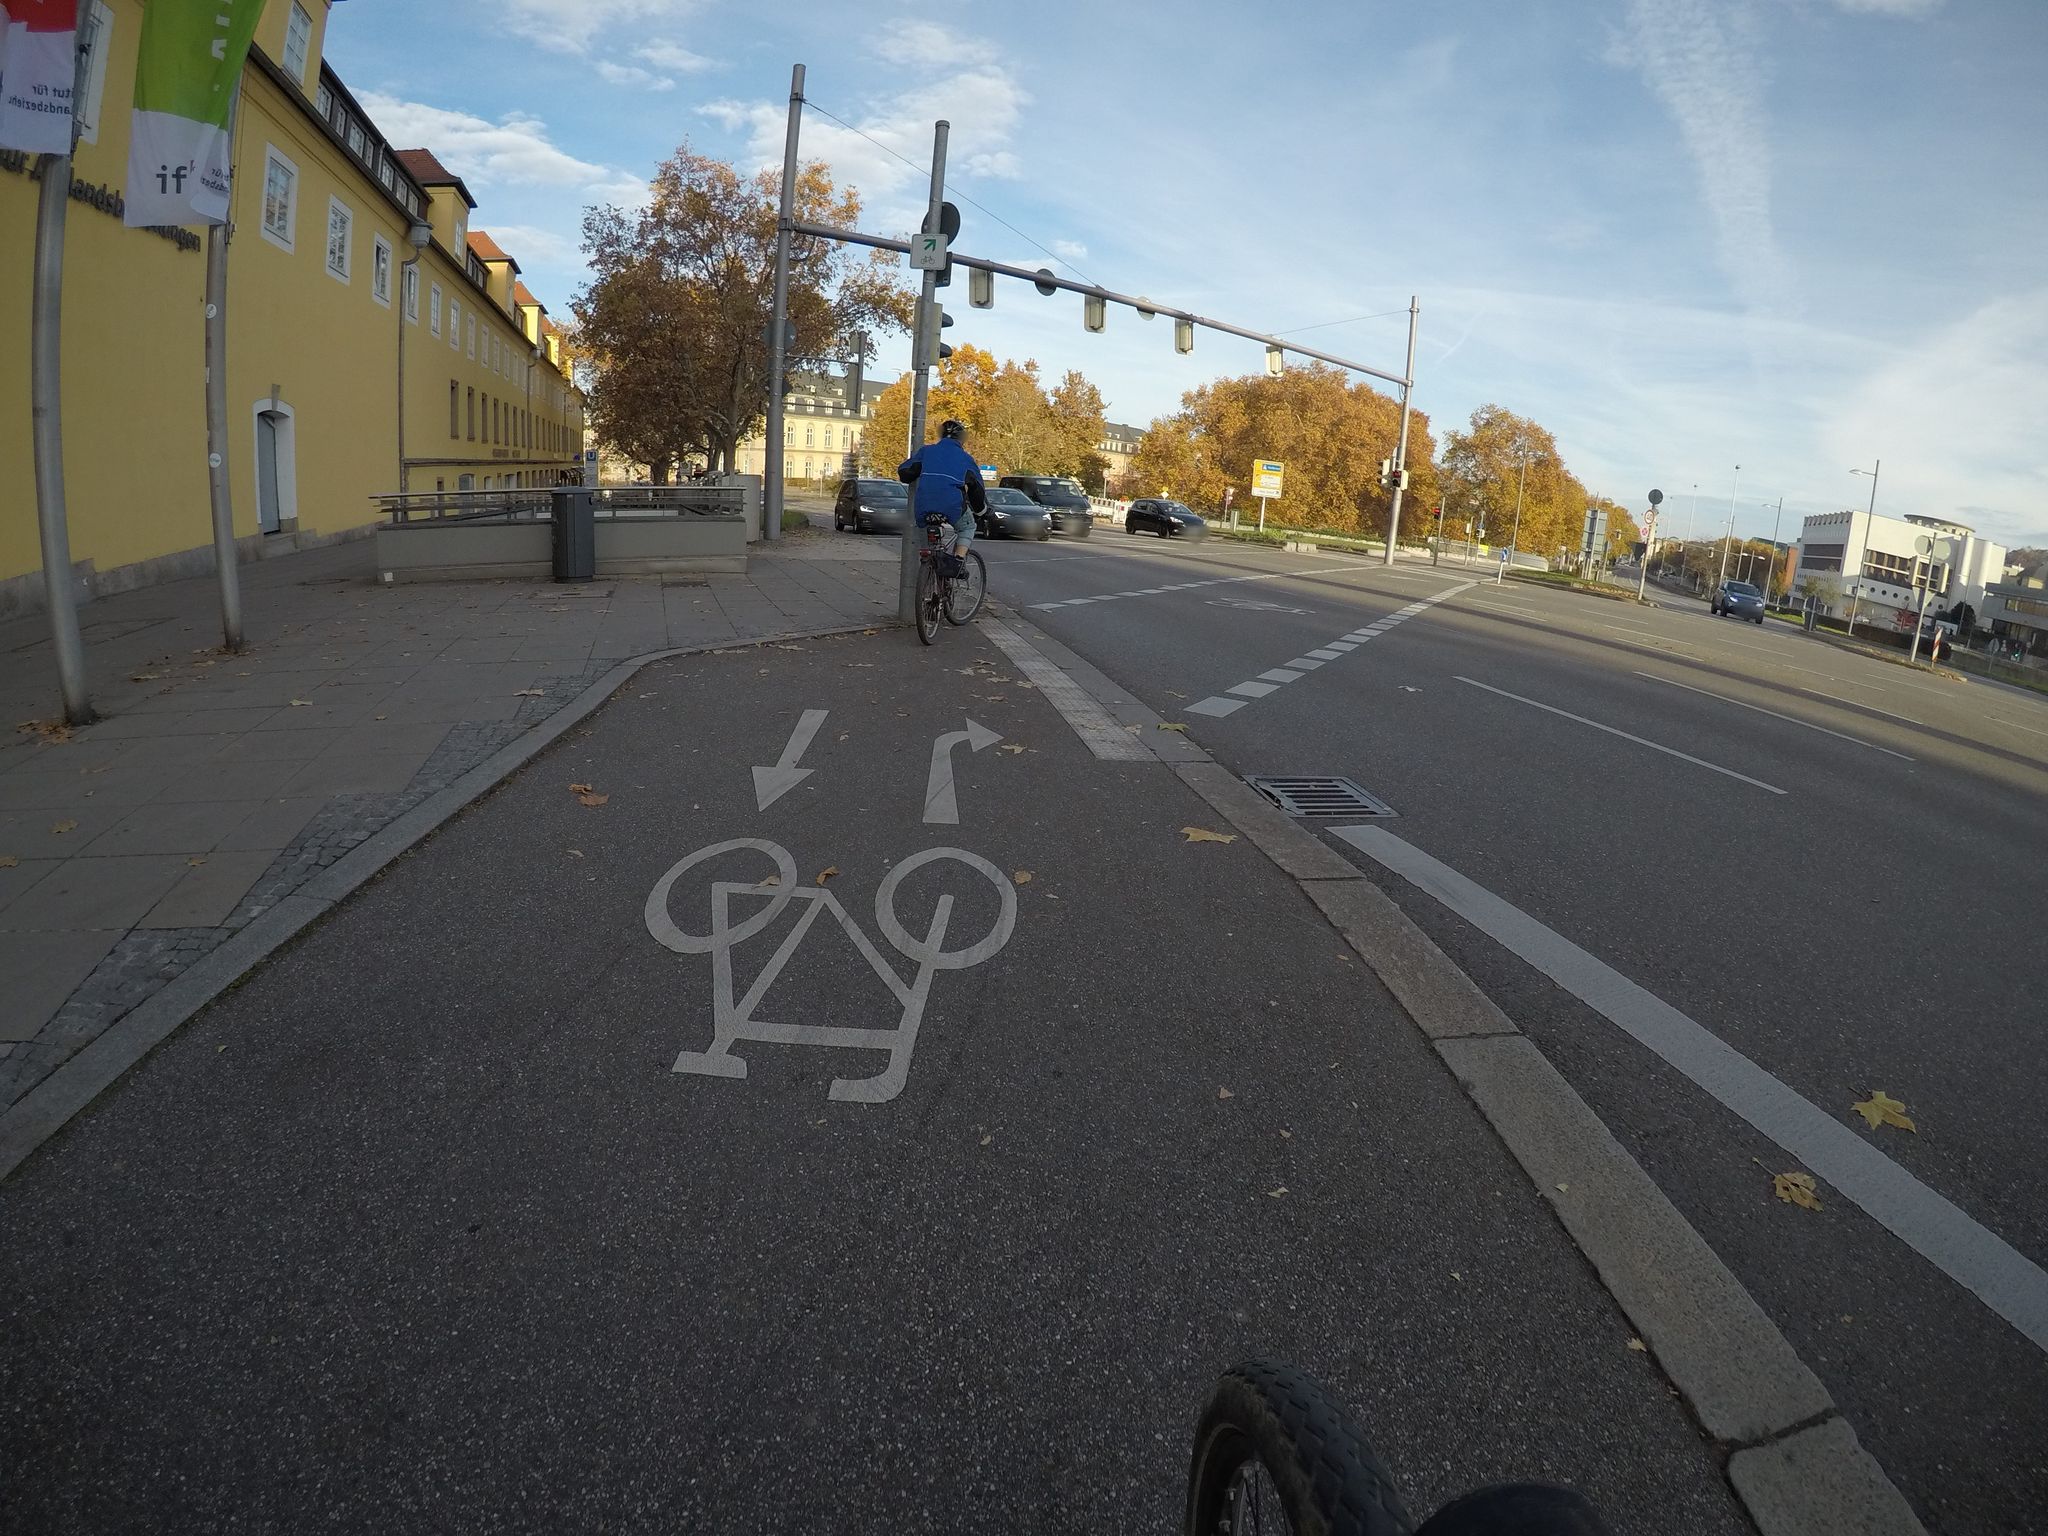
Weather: cloudy
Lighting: day
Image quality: good
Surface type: cycling surface
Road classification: footway, path
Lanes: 2
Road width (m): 6
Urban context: urban centre
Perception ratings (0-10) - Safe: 4.32, Lively: 8.8, Beautiful: 5.49, Boring: 5.19, Depressing: 1.14, Wealthy: 3.71